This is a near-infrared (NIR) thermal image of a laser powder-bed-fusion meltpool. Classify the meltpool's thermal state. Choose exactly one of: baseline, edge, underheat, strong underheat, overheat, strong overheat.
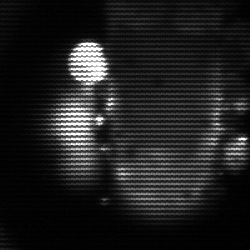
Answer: strong underheat